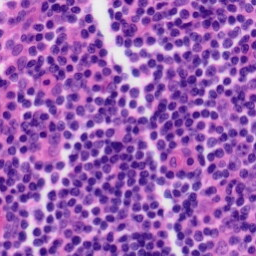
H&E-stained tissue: Tonsil